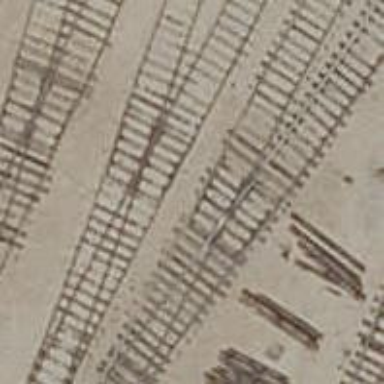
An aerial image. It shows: Rail yard with electrified contact lines for the railway.